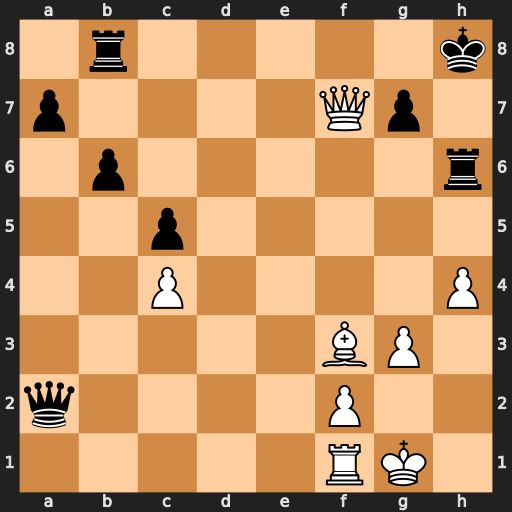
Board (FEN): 1r5k/p4Qp1/1p5r/2p5/2P4P/5BP1/q4P2/5RK1
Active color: w
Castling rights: -
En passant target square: -
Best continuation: Re1 Qa4 Re7 Qa1+ Kg2 Qf6 Re8+ Rxe8 Qxe8+ Kh7 Bd5